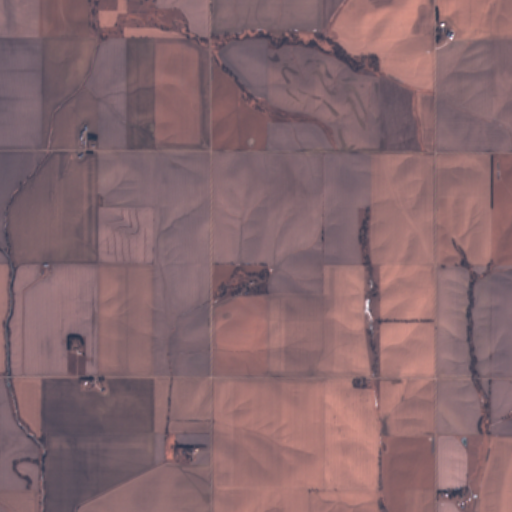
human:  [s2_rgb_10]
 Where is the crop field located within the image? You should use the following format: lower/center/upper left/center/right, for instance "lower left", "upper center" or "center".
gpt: The crop field is located in the lower left of the image.
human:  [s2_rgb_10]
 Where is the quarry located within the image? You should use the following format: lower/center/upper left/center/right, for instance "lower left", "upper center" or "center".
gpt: There is no quarry in the image.